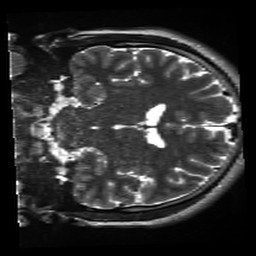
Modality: inplaneT2
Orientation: coronal
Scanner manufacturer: siemens
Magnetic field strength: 3 T
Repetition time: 11 s
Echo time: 0.059 s